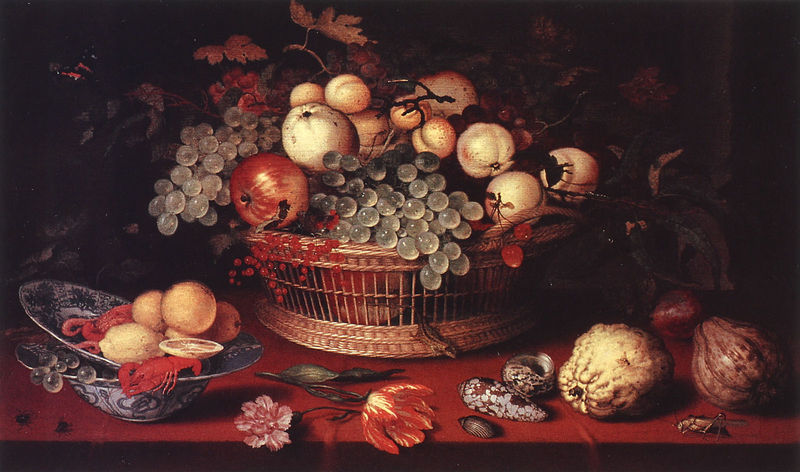
Titel: Früchtekorb
Künstler: Balthasar van der Ast
Institution: Raleigh, North Carolina Museum of Art
Schlagwörter: blätter, dunkel, gemälde, laub, gelb, blume, bunt, tisch, blüten, obst, rot, schale, teller, tischdecke, öl, realismus, blatt, pflanzen, kürbis, schalen, stilleben, trauben, apfel, äpfel, farbig, naturalismus, korb, birne, quitte, tulpe, kirschen, hummer, geflecht, porzellan, beeren, nelke, weintrauben, muschel, muscheln, traube, zitrone, käfer, johannisbeere, zitronen, gehäuse, mirabelle, dunkeö, heuschrecke, blütem, mirabelleen